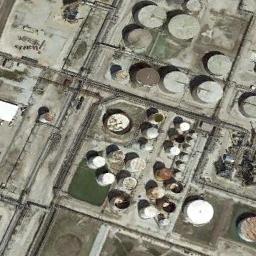
Label: storage tanks